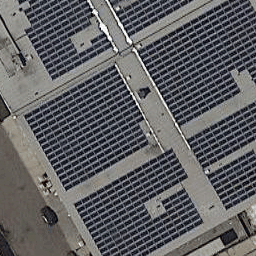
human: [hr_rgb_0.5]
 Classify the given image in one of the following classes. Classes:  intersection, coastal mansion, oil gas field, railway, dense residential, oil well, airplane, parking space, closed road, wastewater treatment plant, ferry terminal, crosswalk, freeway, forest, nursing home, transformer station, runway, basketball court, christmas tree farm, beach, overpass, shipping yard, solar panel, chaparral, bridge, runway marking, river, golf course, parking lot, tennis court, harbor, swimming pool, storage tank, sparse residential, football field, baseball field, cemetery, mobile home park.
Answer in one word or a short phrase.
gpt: solar panel